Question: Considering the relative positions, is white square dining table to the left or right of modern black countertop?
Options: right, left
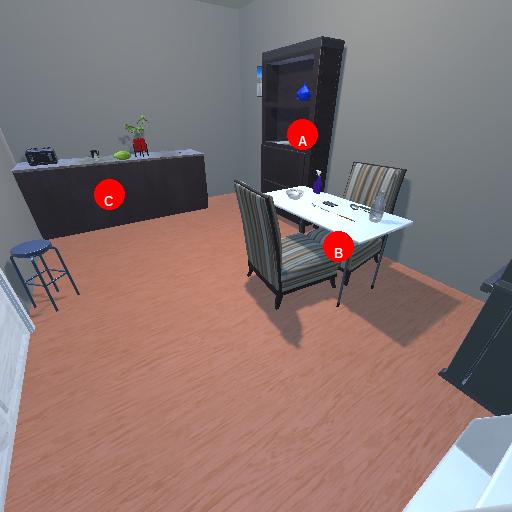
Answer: right